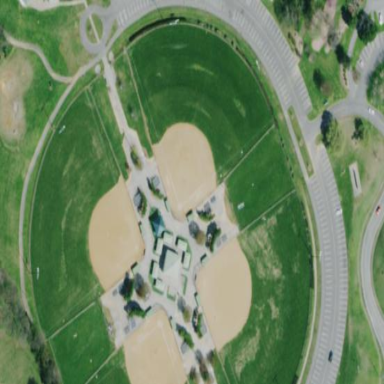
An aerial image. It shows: Softball pitch for leisure sports.